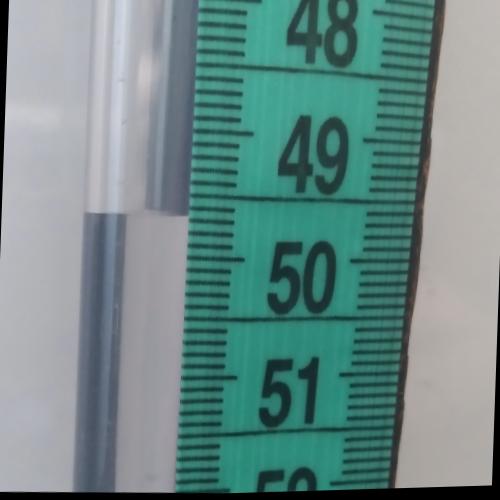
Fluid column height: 49.7 cm